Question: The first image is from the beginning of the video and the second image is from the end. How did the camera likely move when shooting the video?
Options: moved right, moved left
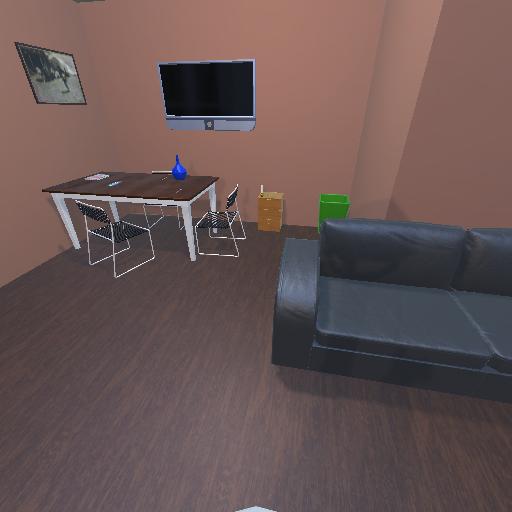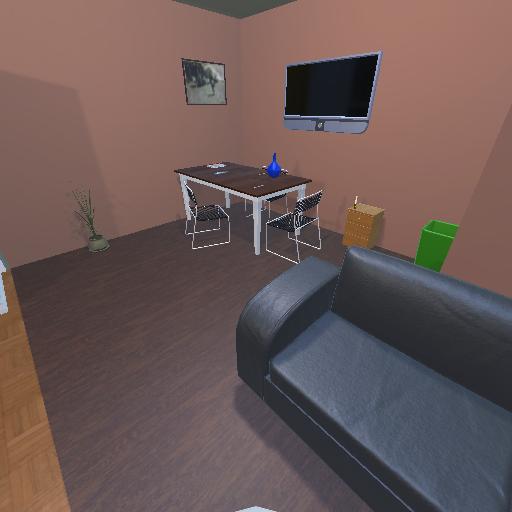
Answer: moved right